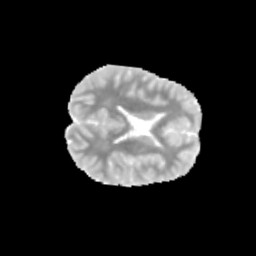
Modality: MD
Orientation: axial
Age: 12
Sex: male
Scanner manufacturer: siemens
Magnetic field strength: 3 T
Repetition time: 3.8 s
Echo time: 0.07 s